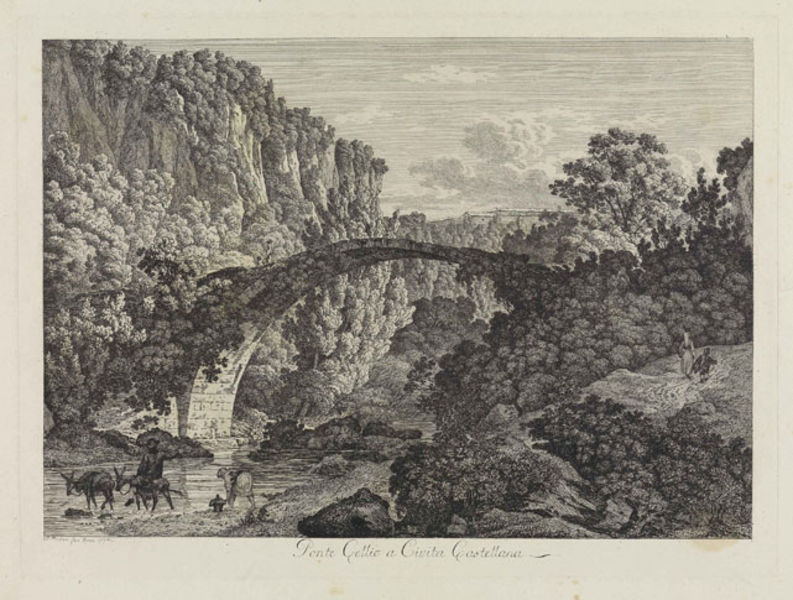
Titel: Civita Castellana, Ponte Celio
Künstler: Jacob Wilhelm Mechau
Standort: Karlsruhe
Institution: Staatliche Kunsthalle Karlsruhe
Schlagwörter: baum, berg, dunkel, felsen, gestein, gruppe, himmel, mann, schatten, wasser, weiß, wolken, bäume, fluss, landschaft, menschen, see, ufer, frau, grau, hell, schwarz, zeichnung, gras, hund, tiere, weg, wiese, wolke, alt, mensch, stein, steine, bach, feld, horizont, hügel, natur, brücke, büsche, gebüsch, kind, mutter, paar, gotik, tal, wald, esel, pferde, reiter, schrift, papier, bogen, italien, abhang, berge, fels, felswand, gebirge, hang, steilhang, grafik, graphik, schlucht, backstein, bogenbrücke, strom, inschrift, klippe, steinbrücke, wälder, druck, schwarzweiss, schraffur, radierung, stich, lithografie, text, bleistift, esen, tinte, bleistiftzeichnung, karton, wanderer, blattwerk, landschafft, kupferstich, hirten, wanderung, brückenbogen, schöpfen, reisen, personal, baume, lasttiere, furth, überqueren, chnung, pente, ponte gotico, castellara